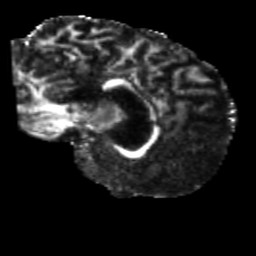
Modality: FA
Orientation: sagittal
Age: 49
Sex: male
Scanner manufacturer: siemens
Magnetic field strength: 3 T
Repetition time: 5.25 s
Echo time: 0.08 s